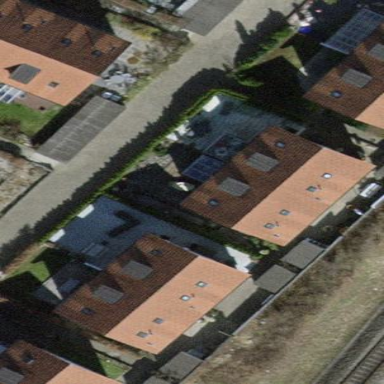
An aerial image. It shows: Semidetached house.